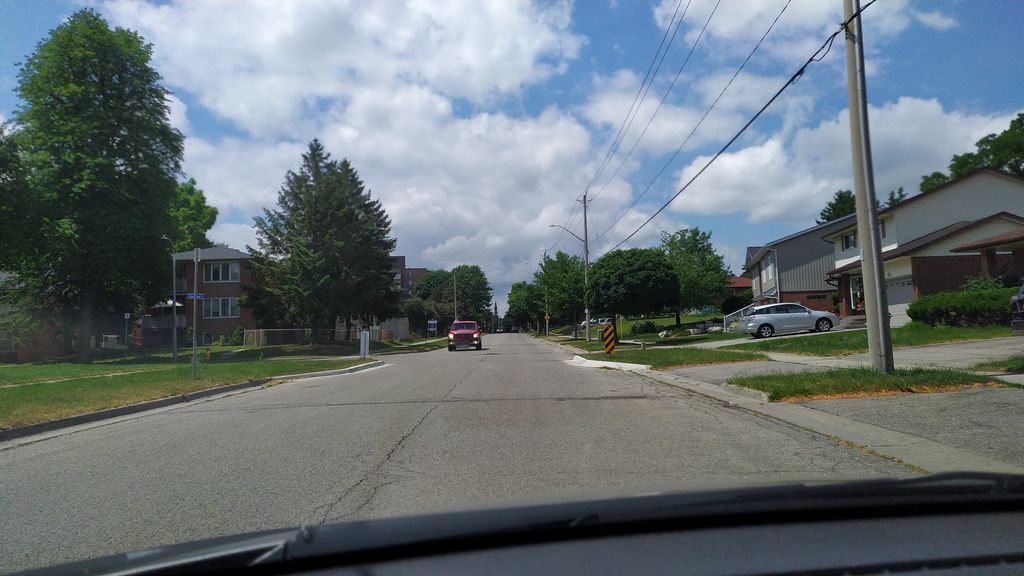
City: kitchener-waterloo